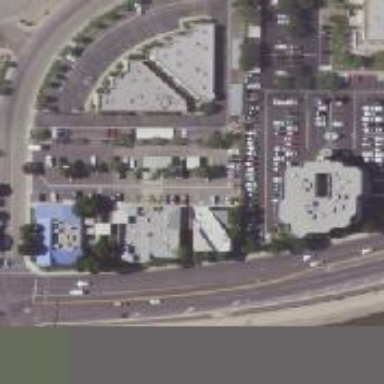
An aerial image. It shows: Commercial area.